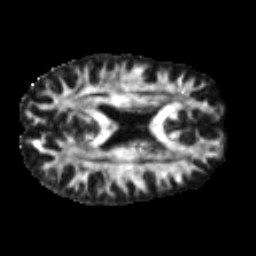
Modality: FA
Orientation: axial
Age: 46
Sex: male
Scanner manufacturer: siemens
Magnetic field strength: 3 T
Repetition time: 5 s
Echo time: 0.108 s